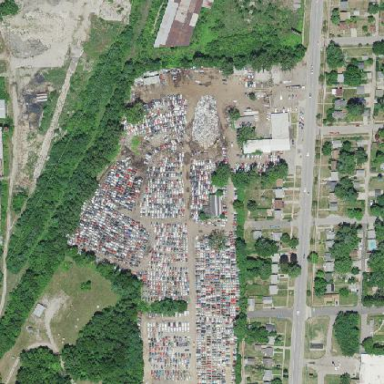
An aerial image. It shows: Industrial area designated as scrap yard.